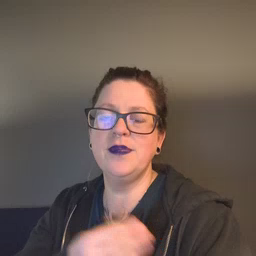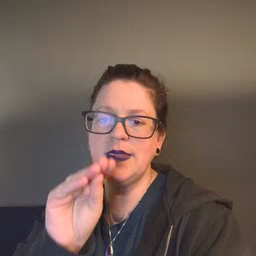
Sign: kiss